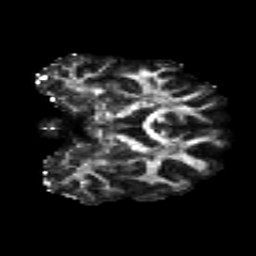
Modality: FA
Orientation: coronal
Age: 30
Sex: male
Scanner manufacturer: siemens
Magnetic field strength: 3 T
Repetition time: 8.8 s
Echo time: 0.085 s